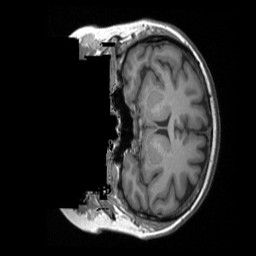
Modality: T1w
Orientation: coronal
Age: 43
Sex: female
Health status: ill
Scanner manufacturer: siemens
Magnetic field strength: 3 T
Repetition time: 1.9 s
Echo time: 0.00247 s